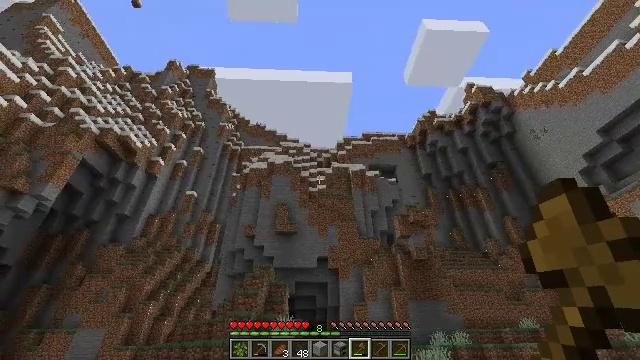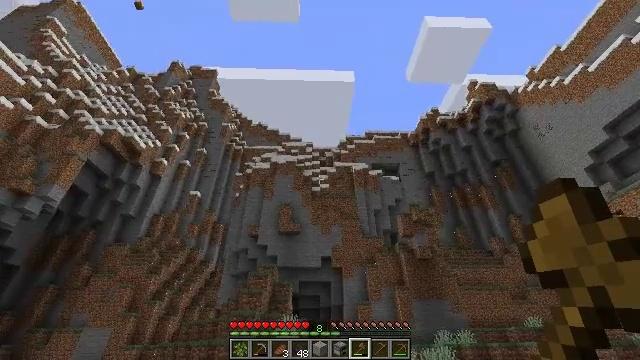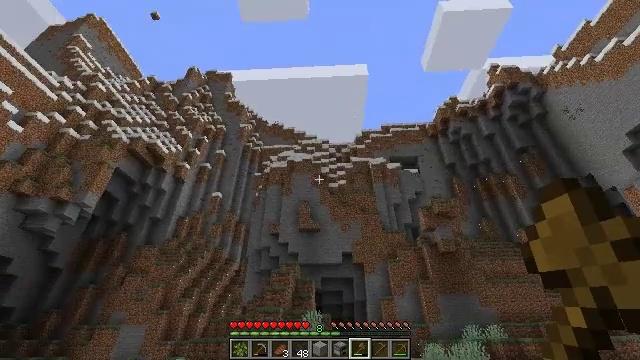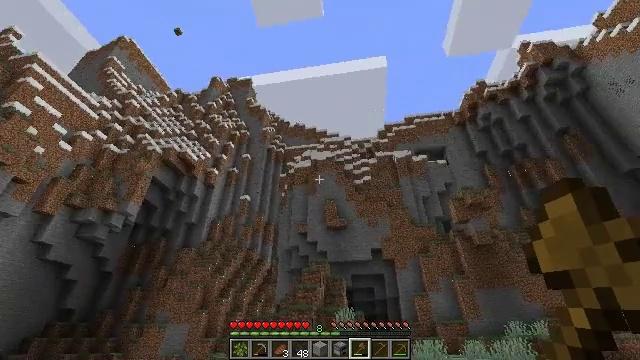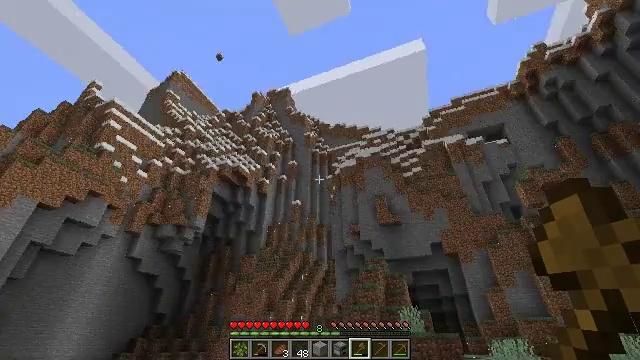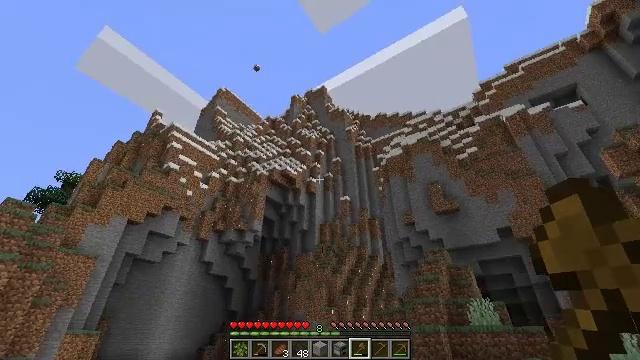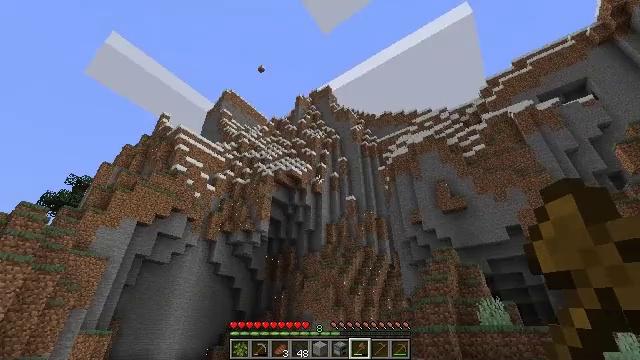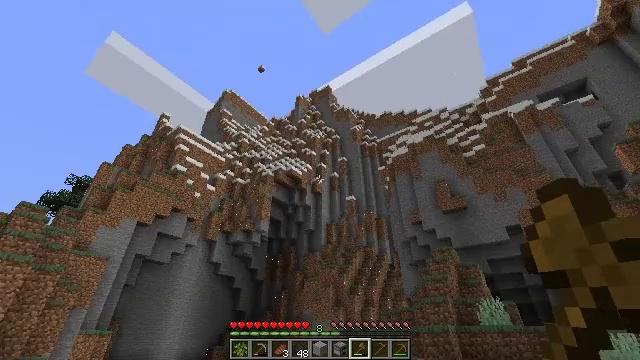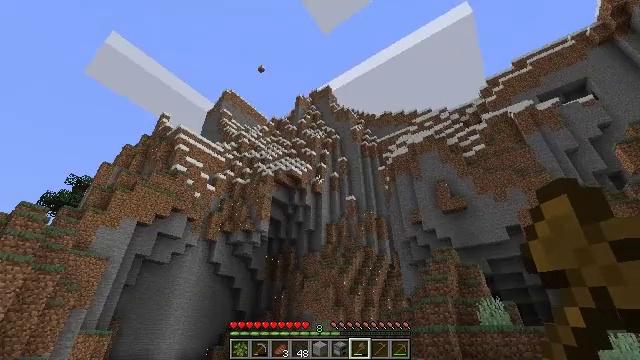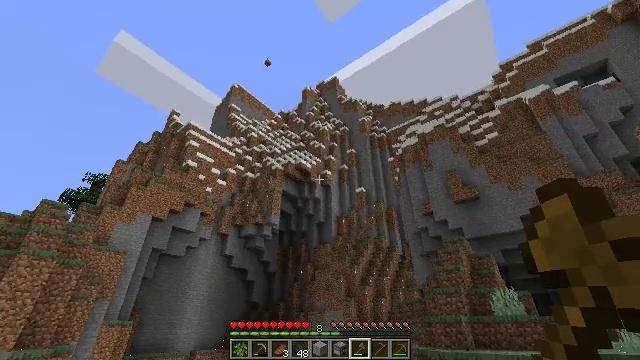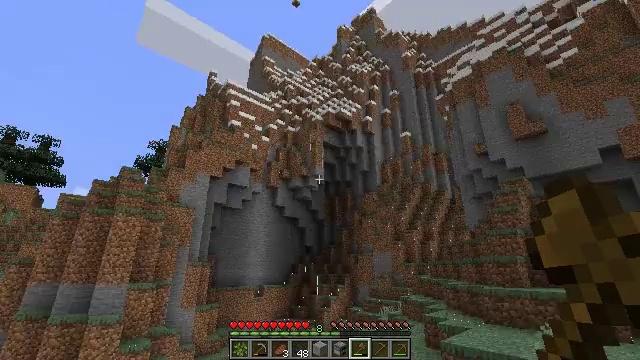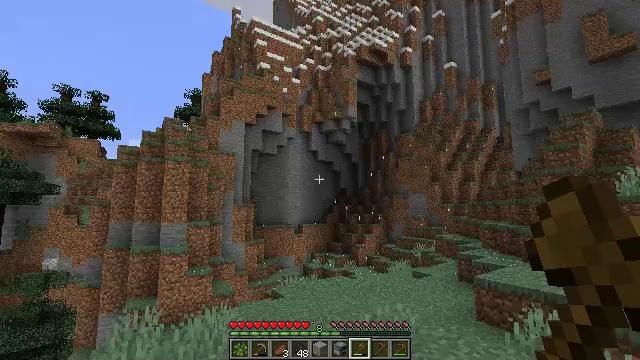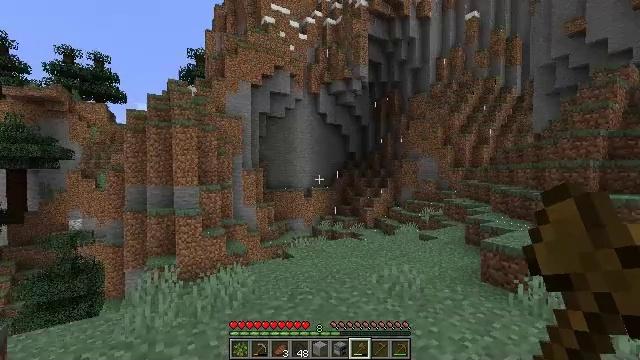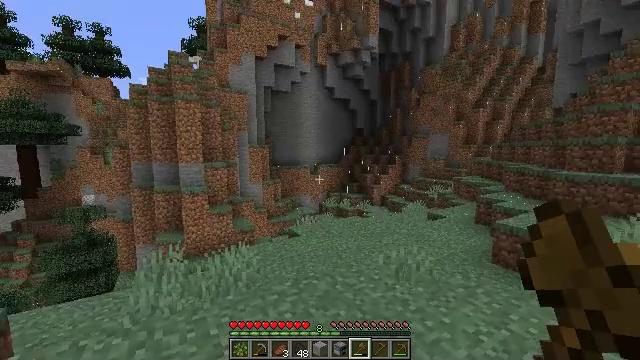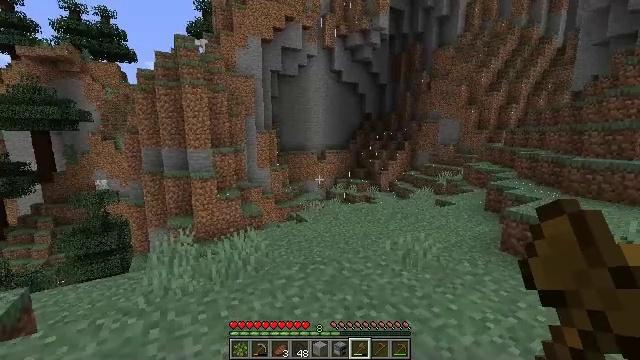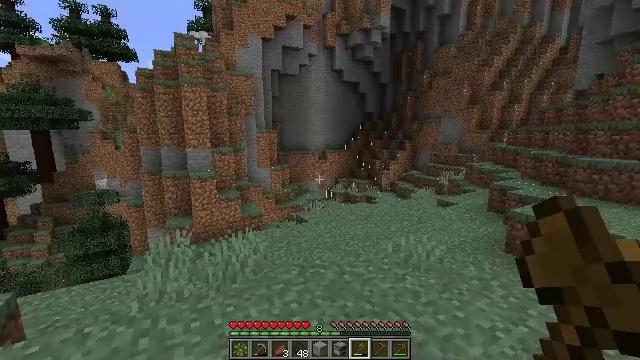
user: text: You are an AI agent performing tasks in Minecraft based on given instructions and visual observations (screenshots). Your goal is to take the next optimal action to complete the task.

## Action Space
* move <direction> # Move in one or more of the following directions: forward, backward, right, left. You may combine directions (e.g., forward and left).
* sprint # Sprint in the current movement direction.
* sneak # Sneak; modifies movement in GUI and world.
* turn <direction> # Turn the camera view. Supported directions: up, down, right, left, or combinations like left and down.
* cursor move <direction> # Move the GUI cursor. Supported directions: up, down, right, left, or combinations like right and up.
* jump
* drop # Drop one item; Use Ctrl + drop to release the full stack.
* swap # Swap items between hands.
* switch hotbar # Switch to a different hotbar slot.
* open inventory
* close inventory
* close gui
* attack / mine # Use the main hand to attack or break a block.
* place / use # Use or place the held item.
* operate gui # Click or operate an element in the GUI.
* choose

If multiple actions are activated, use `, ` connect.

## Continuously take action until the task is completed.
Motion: motion action
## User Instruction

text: Gather sweet berries from the bush.
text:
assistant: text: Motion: no_op
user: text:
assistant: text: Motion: turn left
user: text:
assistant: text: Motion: turn left
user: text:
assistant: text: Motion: turn left
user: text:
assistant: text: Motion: turn left
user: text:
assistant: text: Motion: turn left
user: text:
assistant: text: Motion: no_op
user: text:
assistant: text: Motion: no_op
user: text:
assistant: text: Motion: turn left and down
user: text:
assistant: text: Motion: turn left and down
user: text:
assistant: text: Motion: move forward, turn left and down
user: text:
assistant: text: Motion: move forward, turn left and down
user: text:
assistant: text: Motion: move forward, turn left and down
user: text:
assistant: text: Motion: turn left and down
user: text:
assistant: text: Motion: no_op
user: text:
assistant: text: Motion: no_op
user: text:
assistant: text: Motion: no_op
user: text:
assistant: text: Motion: no_op
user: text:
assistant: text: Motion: no_op
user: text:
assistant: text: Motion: no_op
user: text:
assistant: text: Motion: no_op
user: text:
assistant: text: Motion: no_op
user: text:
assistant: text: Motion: no_op
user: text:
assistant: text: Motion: move forward
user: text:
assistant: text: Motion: move forward
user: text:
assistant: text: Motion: move forward
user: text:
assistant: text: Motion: move forward
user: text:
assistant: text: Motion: move forward
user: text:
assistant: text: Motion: move forward
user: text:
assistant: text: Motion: move forward